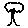
Label: tree